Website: slack
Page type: payment
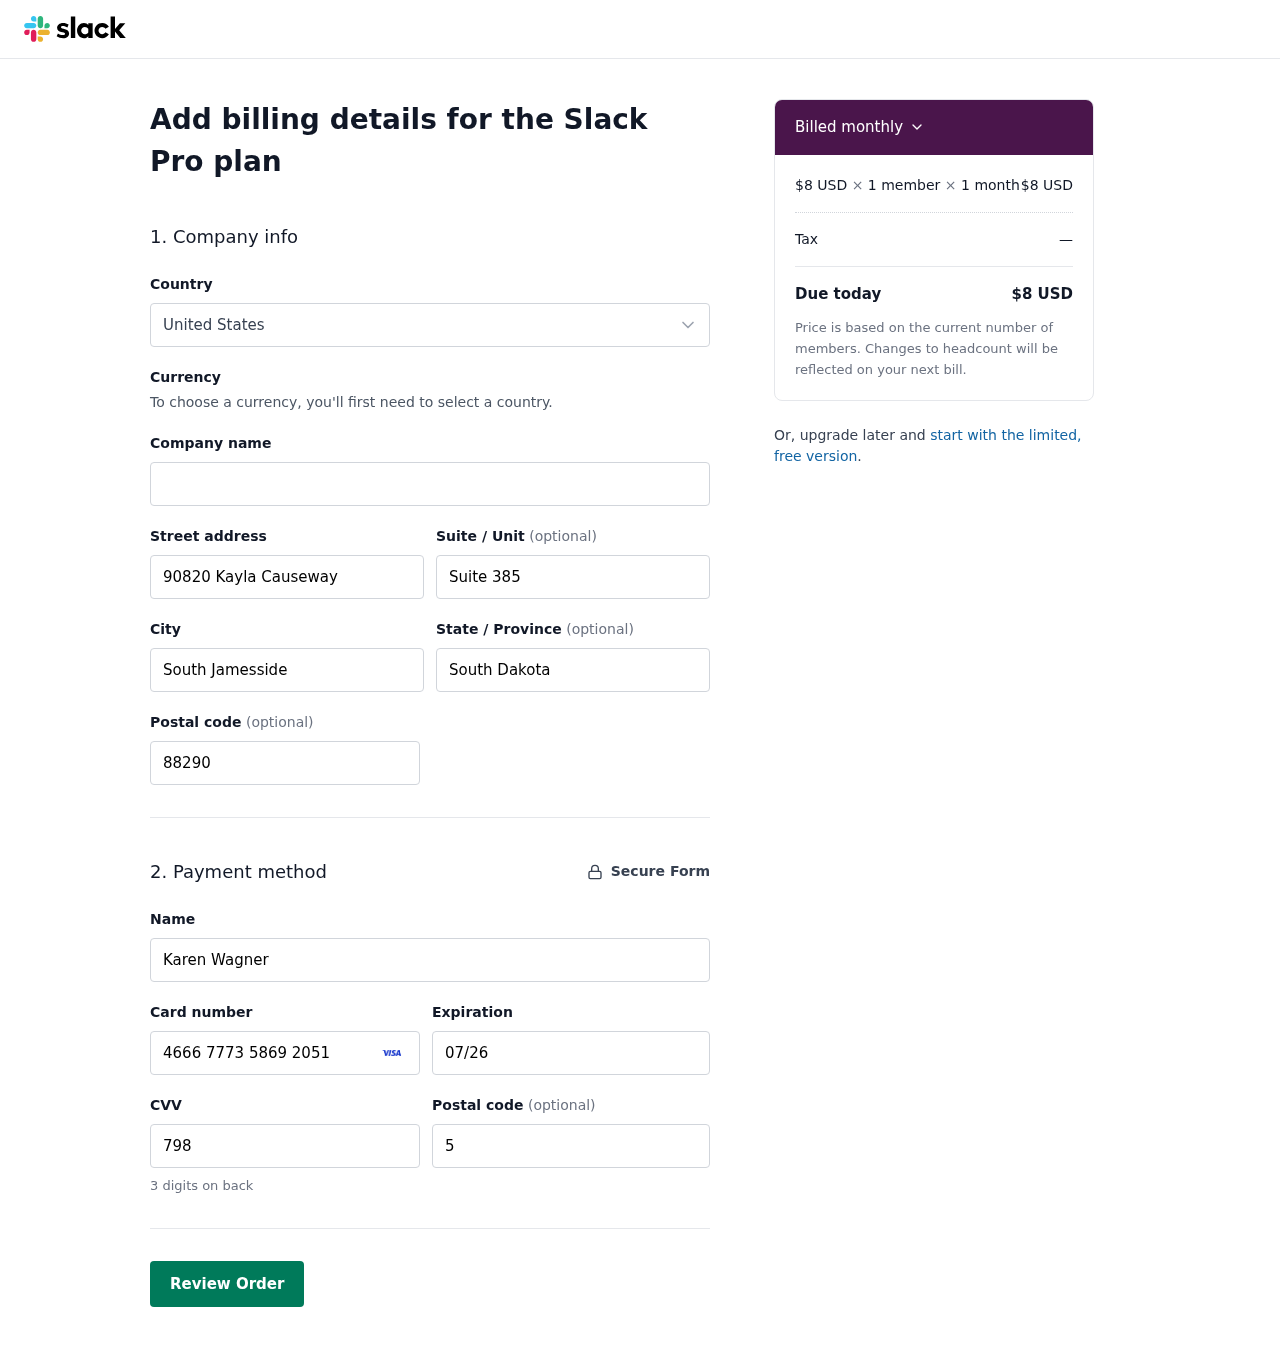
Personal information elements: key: PII_COUNTRY
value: United States
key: PII_STREET
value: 90820 Kayla Causeway
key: PII_STREET2
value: Suite 385
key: PII_CITY
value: South Jamesside
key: PII_STATE
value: South Dakota
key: PII_POSTCODE
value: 88290
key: PII_FULLNAME
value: Karen Wagner
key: PII_CARD_NUMBER
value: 4666 7773 5869 2051
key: PII_CARD_EXPIRY
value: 07/26
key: PII_CARD_CVV
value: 798
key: PII_POSTCODE2
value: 55530
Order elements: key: ORDER_PRICE_PER_MEMBER
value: $8 USD
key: ORDER_NUM_MEMBERS
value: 1 member
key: ORDER_NUM_MONTHS
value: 1 month
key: ORDER_SUBTOTAL
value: $8 USD
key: ORDER_TAX
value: —
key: ORDER_TOTAL
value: $8 USD